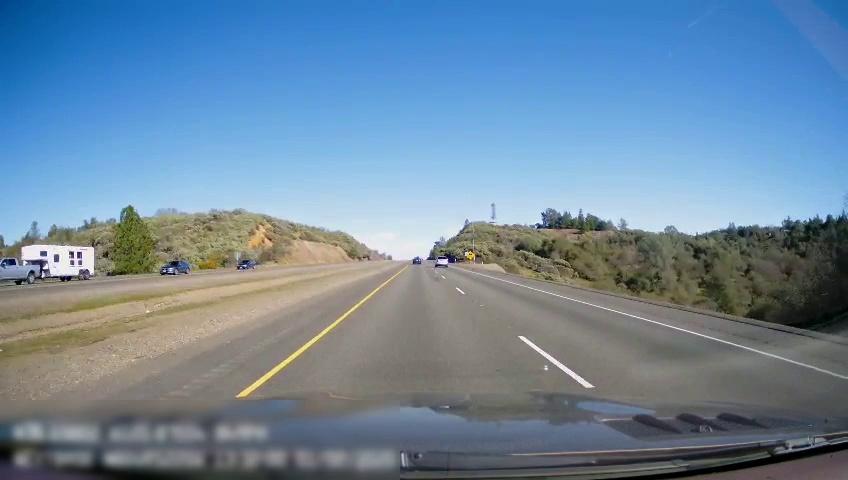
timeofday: Day
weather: Sunny
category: Drivable Space
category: Drivable Space
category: Vehicles | Truck
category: Vehicles | Car
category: Vehicles | Car
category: Vehicles | SUV
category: Lanes | Current Lane
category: Lanes | Current Lane
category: Lanes | Alternate Lane